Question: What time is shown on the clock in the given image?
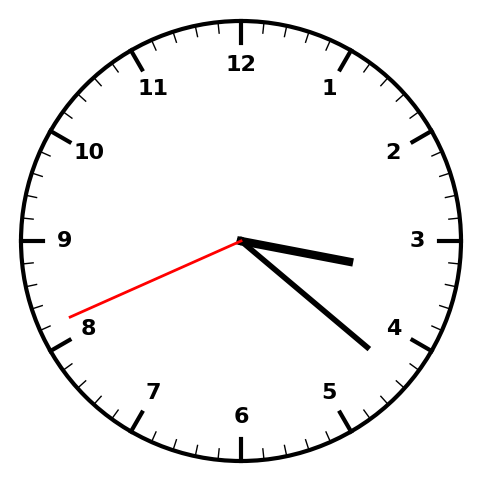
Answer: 03:21:41